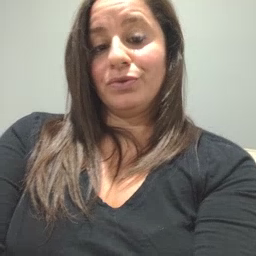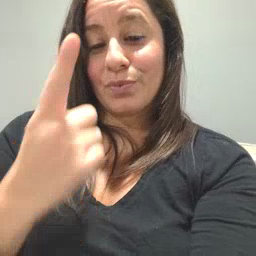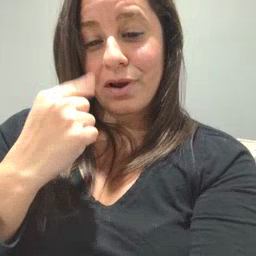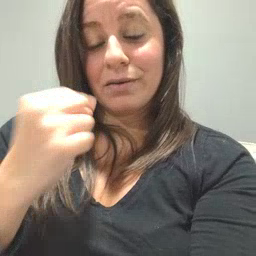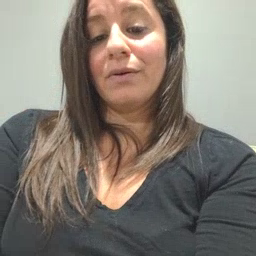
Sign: cry